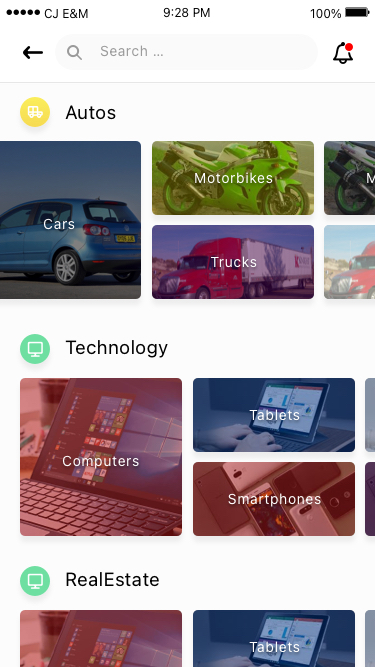
Text in this UI design:
RealEstate
Tablets
Autos
Motorbikes
Trucks
Cars
Motorbikes
Technology
Computers
Tablets
Smartphones